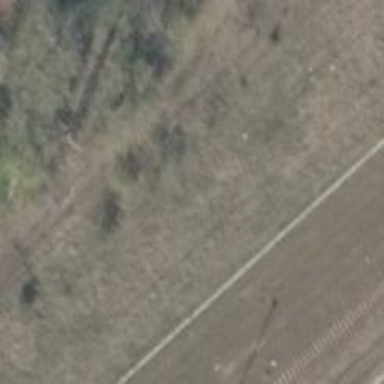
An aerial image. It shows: Abandoned railway yard.